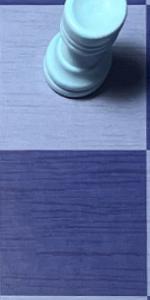
Label: Empty